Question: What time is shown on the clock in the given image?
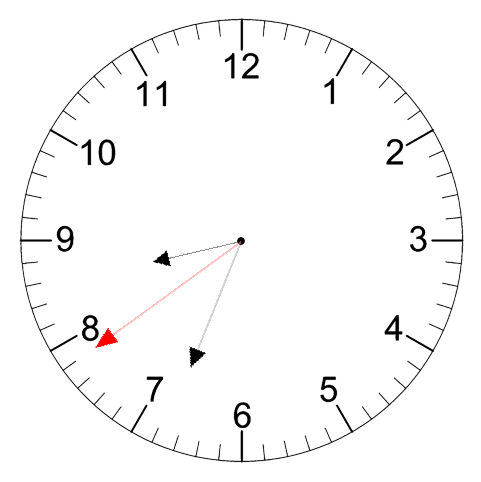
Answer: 08:33:39